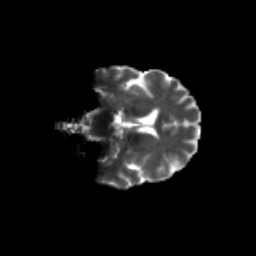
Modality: T2w
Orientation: coronal
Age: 70
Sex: male
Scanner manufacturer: siemens
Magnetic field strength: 3 T
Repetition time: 4.71 s
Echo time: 0.0906 s